Field crop: maize
Growth stage: 1
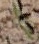
Species: atriplex